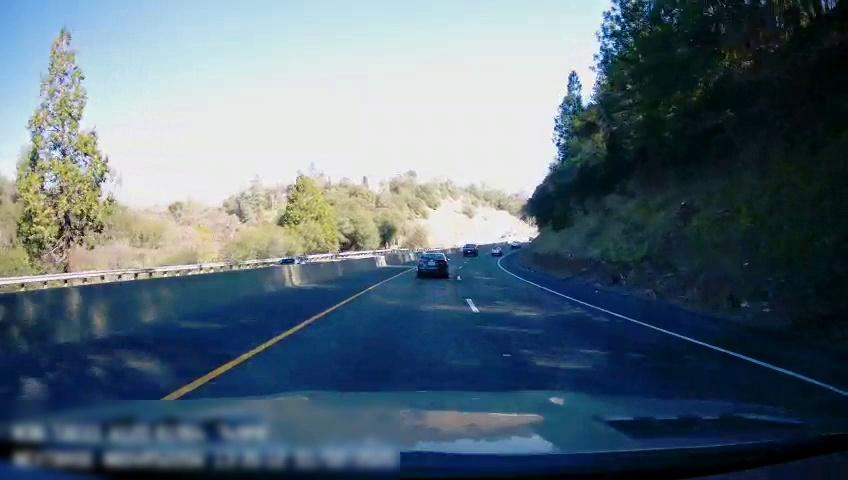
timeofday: Day
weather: Sunny
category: Drivable Space
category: Vehicles | SUV
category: Vehicles | Car
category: Vehicles | Truck
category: Vehicles | Car
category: Vehicles | Truck
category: Vehicles | SUV
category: Lanes | Current Lane
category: Lanes | Current Lane
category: Lanes | Alternate Lane